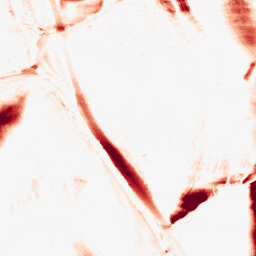
Category: morphological
Decomposition family: morphological_ellipse
Decomposition parameters: operation: opening
width: 10
height: 50
Upsampling method: bilinear
Upsampling parameters: scale: 8
Upsampling scale: 8